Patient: sex M, age 43
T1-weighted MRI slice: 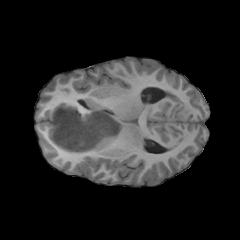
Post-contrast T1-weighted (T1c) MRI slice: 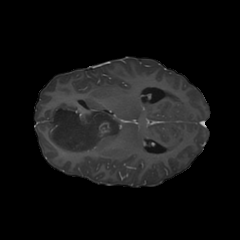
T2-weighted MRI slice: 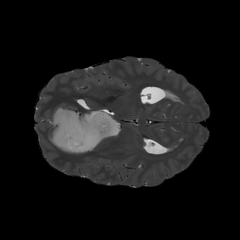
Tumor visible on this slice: yes
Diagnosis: Astrocytoma, IDH-mutant
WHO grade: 4